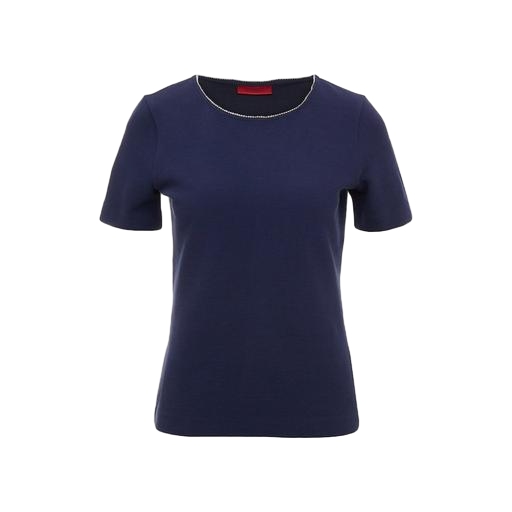
blue ribbed-trim t-shirt, blue t-shirt only macy, shortsleeved t-shirt, white background